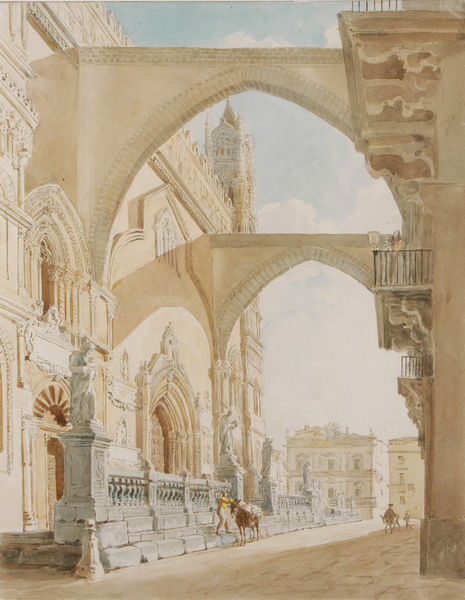
Titel: Der Dom zu Palermo
Künstler: Johann Georg von Dillis
Standort: München
Institution: Staatliche Graphische Sammlung
Schlagwörter: blau, himmel, mann, schatten, weiß, wolken, aquarell, gelb, kirchturm, landschaft, menschen, ocker, sand, stadt, braun, fenster, frau, grau, hell, licht, männer, pastell, schwarz, strasse, säulen, tür, zeichnung, dach, gebäude, haus, rot, schloss, tier, weg, wolke, beige, architektur, mensch, sockel, spitze, stein, erde, häuser, brücke, brüstung, kirche, sonne, figur, gotik, esel, pferd, turm, vorbau, skulptur, statue, reiten, balkon, spanien, sommer, bogen, fassade, gasse, italien, süden, türen, dorf, giebel, platz, pilaster, figuren, treppe, durchgang, geländer, stufen, podest, tor, balkone, bögen, eingang, erker, gang, kopfstein, antike, orient, palast, torbogen, balustrade, dom, kopfsteinpflaster, maultier, muli, kathedrale, rom, fries, gemäuer, portal, tore, villa, sims, arabisch, gesims, portale, statuen, sandstein, archivolten, rosette, spitzbogen, spitzbögen, florenz, ballustrade, konsolen, packesel, verspielt, arabien, archivolte, sizilien, palais, gewände, baluster, bägen, balkons, lastesel, menscheb, stützbogen, eses, palermo, eingnag, stützbögen, mauerbögen, maultir, schwibbogen, suzilien, champagnerfarben, süden#, startue, schlosse, schichtenwechsel